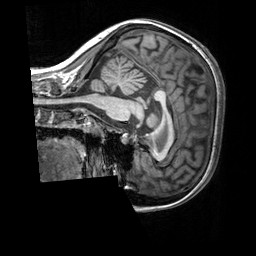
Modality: T1w
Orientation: sagittal
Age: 21
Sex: female
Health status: healthy
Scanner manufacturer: siemens
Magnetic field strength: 3 T
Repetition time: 2.3 s
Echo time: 0.00303 s